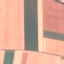
Label: AnnualCrop